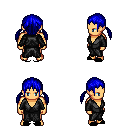
a pixel art fantasy rpg character, male body template, human, tanned skin, gray robe, red pants, blue twin-tailed hairstyle, black slippers, four views (front, back, left, right), 2x2 character sprite sheet, small pixel art, hard edges, no anti-aliasing